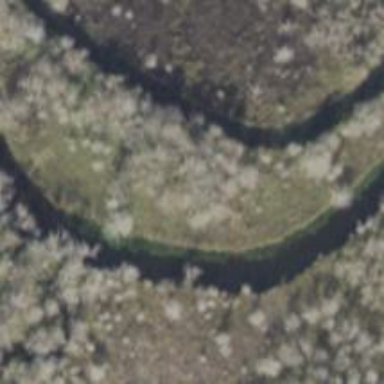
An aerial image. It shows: Wetland area characterized by wet meadow.